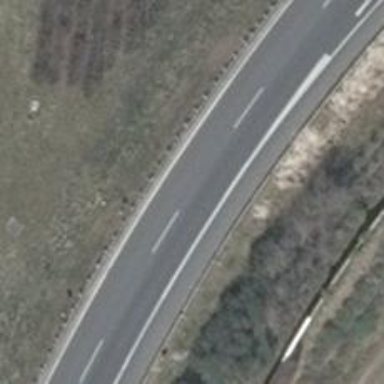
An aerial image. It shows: Asphalt motorway.